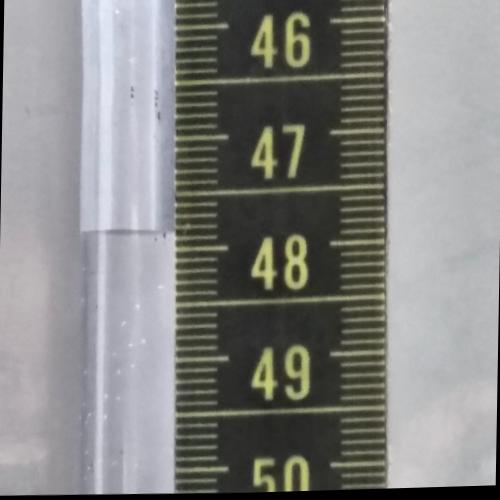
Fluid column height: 47.9 cm